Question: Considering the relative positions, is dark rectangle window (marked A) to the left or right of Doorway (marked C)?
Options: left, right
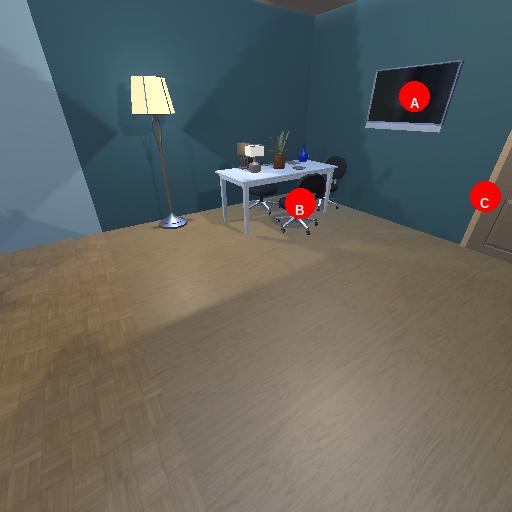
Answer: left